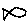
Label: fish